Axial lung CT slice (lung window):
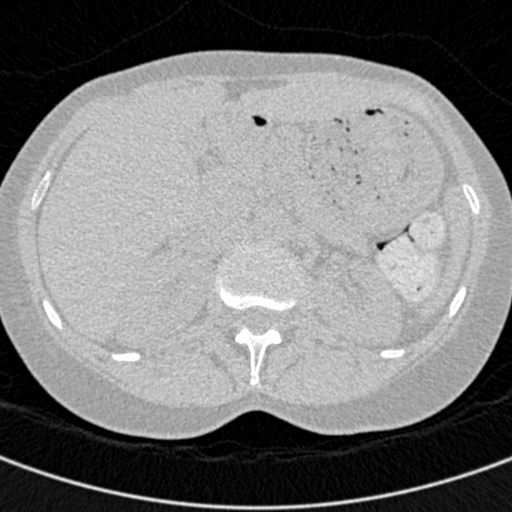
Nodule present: no